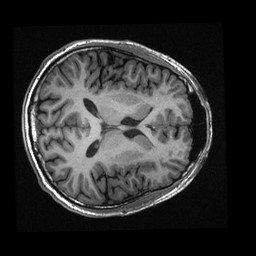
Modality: T1w
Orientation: axial
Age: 21
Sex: male